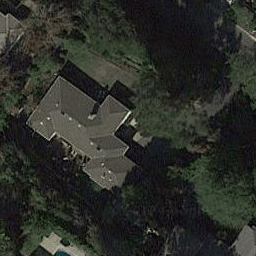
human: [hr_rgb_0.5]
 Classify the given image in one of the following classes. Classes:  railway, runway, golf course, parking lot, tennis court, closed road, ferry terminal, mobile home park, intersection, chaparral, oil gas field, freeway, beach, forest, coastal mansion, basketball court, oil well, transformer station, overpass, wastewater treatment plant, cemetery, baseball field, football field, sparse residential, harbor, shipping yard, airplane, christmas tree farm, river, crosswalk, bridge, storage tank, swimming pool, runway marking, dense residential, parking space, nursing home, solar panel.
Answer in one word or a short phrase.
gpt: sparse residential